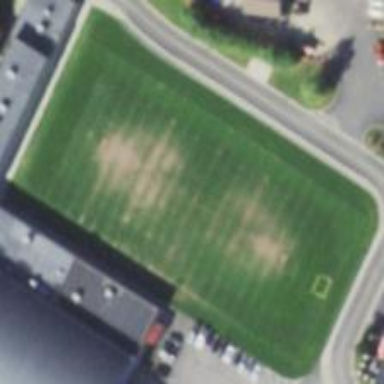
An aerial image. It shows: Soccer pitch for leisureland activities.